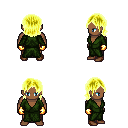
a pixel art fantasy rpg character, male body template, human, dark skin, green robe, robe skirt, gold long bangs hairstyle, gold gloves, brown shoes, four views (front, back, left, right), 2x2 character sprite sheet, small pixel art, hard edges, no anti-aliasing